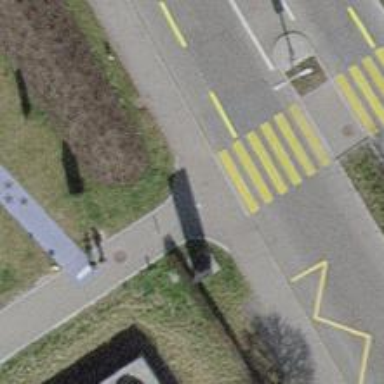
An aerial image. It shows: Sidewalk.